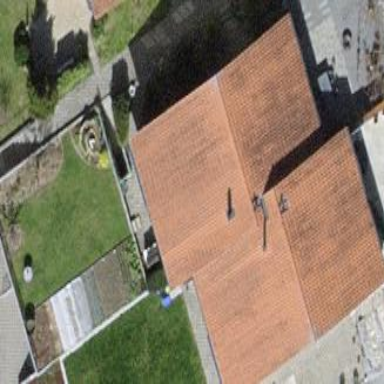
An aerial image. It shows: Semi-detached house.